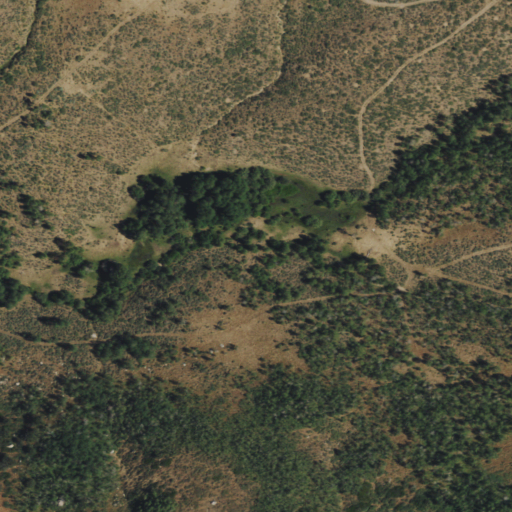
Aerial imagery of depression(s) in Nevada named Carville Basin containing shrub, deciduous forest, and evergreen forest